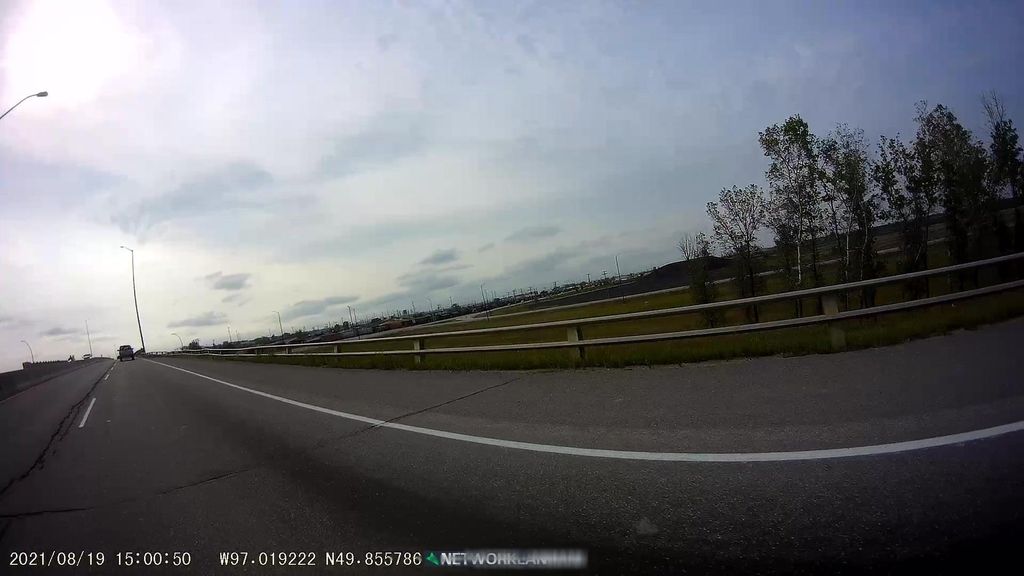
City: winnipeg